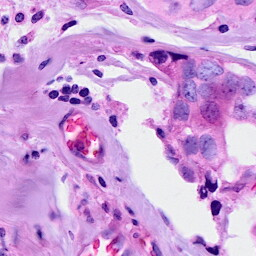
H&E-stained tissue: Breast